Current action and preconditions to check: trajectory_clear

Your task: For each precondition in the list above, predict whether it will hold at this action.

Consider the current scene as observed from the mobile robot's camera, and analyze the predicted future states of all dynamic agents (e.g., people, animals, vehicles, or any moving entities) within the NEXT SECOND.

IMPORTANT: Only answer "very likely" if you are absolutely certain—based on strong, clear evidence—that a dynamic agent will violate the precondition in the predicted future state. Do NOT answer "very likely" for unlikely, ambiguous, or low-probability risks.

Ask yourself for each precondition: Is there a high probability, with clear and convincing evidence, that the predicted future states of any dynamic agent will interfere with the predicted future state of the currently executing action within the NEXT SECOND, causing that precondition to fail?

Assess the risk level based on these predictions. Use "likely" or "very likely" if motions create a clear risk of interference.

Use "neutral" or "improbable" if agents are nearby but their predicted paths are clearly diverging or non-conflicting.

Failure Risk Categories: "very improbable", "improbable", "neutral", "likely", "very likely"

Answer Format: Output ONLY the probability_of_failure value from these categories: "very improbable", "improbable", "neutral", "likely", "very likely"

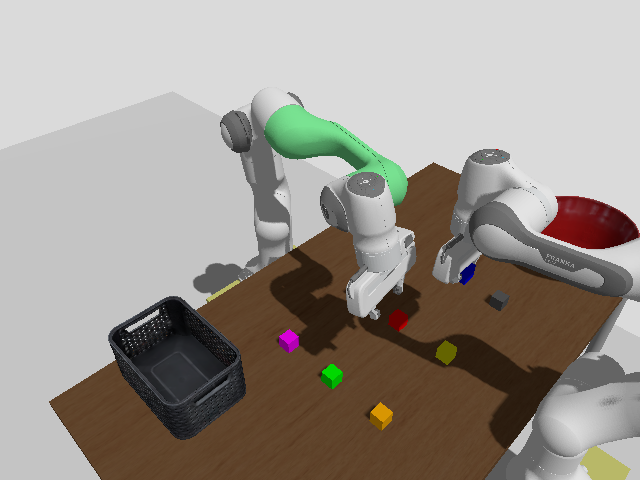

Answer: likely